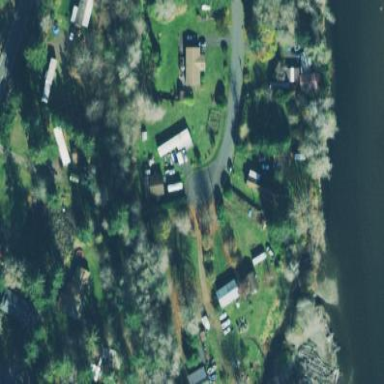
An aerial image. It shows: Rural residential area.